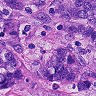
Metastatic tissue present: yes